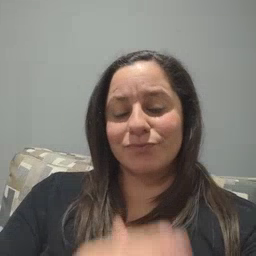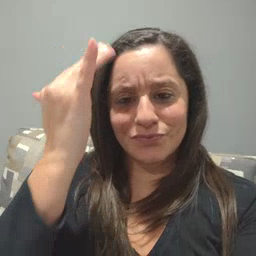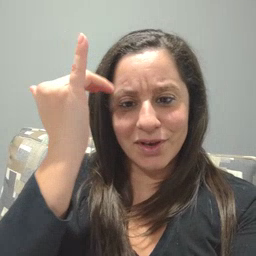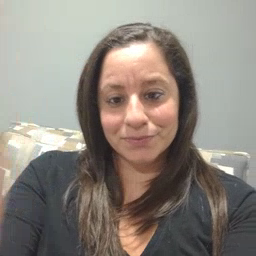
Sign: why